Question: I have overlayed violin plots comparing group A and group B scores for a particular section of a survey, facet wrapped by section. The scores are discrete 1-7 values. In some of these violin plots, the smoothing works as expected. In others, one group or the other looks very "wavy" between discrete scores (shown below).
I thought the problem may be a difference in the group sizes, but then surely the "waviness" would appear in all the section plots.
Also, this doesn't explain to me why the plots "dip in" despite being discrete 1-7 values.
When I add the 'adjust' parameter it over-smooths the already smooth sections, so it's not quite ideal.
I use this code to create the plots
'''
create_violin_across_groups_by_section <- function(data, test_group="first") {
g <- ggplot(data) +
aes(x=factor(nrow(data)),y=score,fill=group) +
geom_violin(alpha=0.5,position="identity") +
facet_wrap("section") +
labs(
title = paste("Comparison across groups for ", test_group)
)
return(g)
}
'''
which results in something like this

in this case, "openness," is oddly wavy while the others all appear to be smoothed as normal.
I've thought perhaps it has something to do with the 'x=factor(nrow(data))' but again, surely the waviness would appear in all the section plots.
I would expect either all of the plots to be wavy (though I still wouldn't understand why) or all of them to have the same smoothness.
How can I make all of the facet-wrapped plots have the same smoothness, and why are they different in the first place?
Thanks all
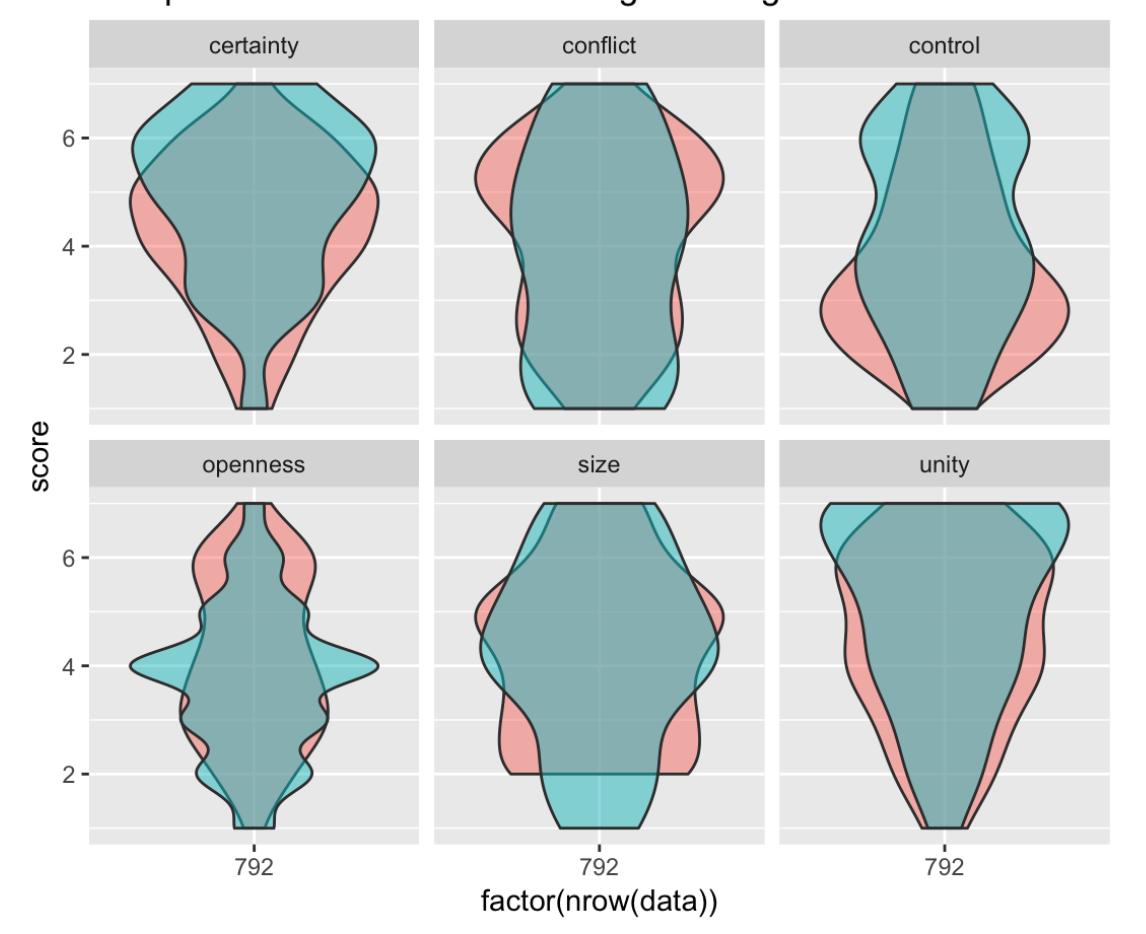
Answer: The shape of the violin plot is calculated with a kernel density estimation. Kernel density estimations are designed for continuous data and not for discrete data, like your scores. While you can feed discrete data to the kernel estimator, the result may not always be beautiful or even meaningful. You can try to use different 'kernel' and 'bw' argument values in the 'geom_violin' or you might consider something designed for discrete data, such as 'geom_dotplot'.
'+ geom_dotplot(binaxis = "y", stackdir = "center", position = "dodge")'
Check out the corresponding example of geom_dotplot <URL> for a preview of how it can look like.
Check out the 'kernel' and 'bw' description of the violin plot <URL> for further information on how kernel density estimations are calculated.